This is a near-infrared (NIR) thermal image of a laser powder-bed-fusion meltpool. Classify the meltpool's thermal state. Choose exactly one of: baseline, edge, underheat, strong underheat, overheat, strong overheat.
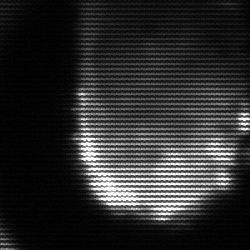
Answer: baseline